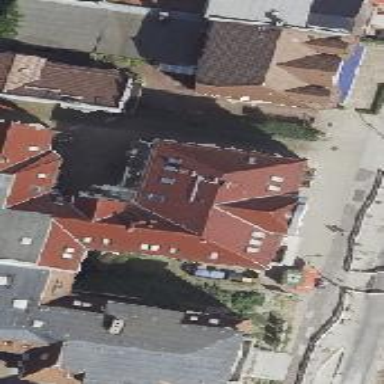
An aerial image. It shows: Residential building with uniquely designed quadruple saltbox roof.